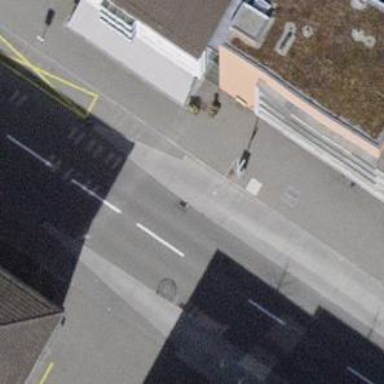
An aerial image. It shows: Platform for public transport. The platform is located by the road.